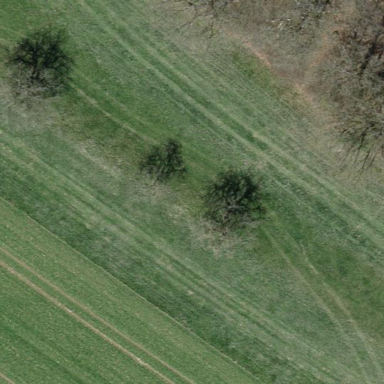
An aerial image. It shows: Beautiful meadow.